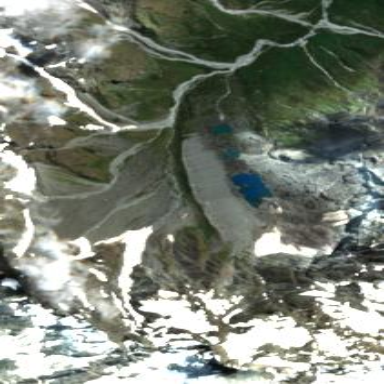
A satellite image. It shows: Majestic glacier in the distance.